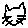
Label: cat